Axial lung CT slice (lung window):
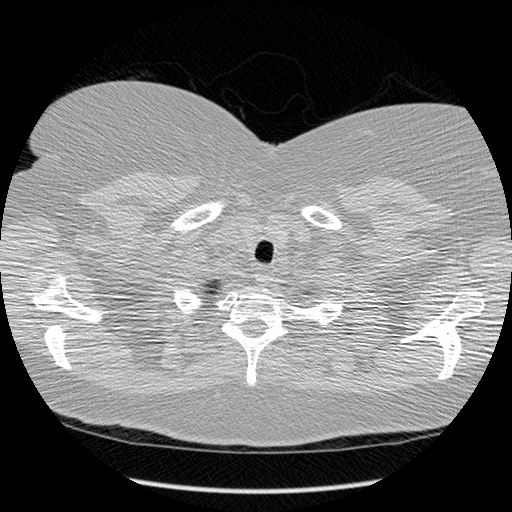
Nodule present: no